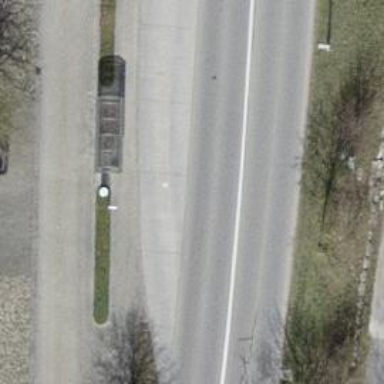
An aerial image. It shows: Bus stop with stop position for public transport.